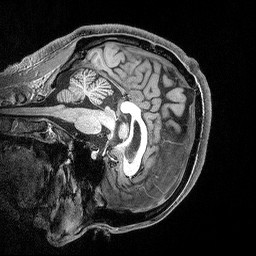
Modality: T1w
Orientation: sagittal
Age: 32
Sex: female
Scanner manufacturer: siemens
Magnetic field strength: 3 T
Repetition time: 2.3 s
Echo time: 0.00298 s